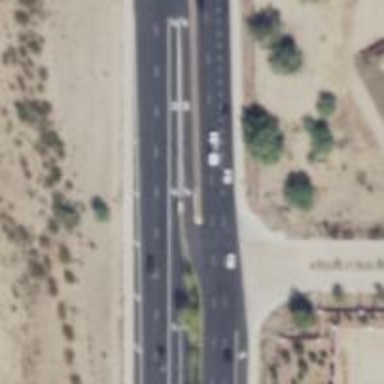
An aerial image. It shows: Secondary link road with asphalt surface.